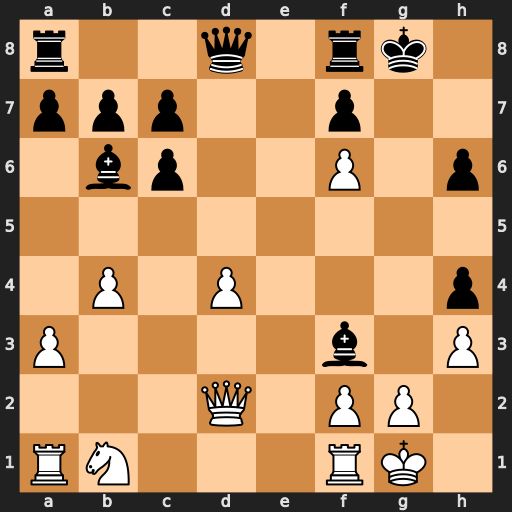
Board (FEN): r2q1rk1/ppp2p2/1bp2P1p/8/1P1P3p/P4b1P/3Q1PP1/RN3RK1
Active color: w
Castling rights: -
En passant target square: -
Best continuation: Qxh6 Qxf6 Qxf6